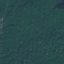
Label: Forest